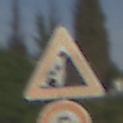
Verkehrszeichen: SteinschlagRechts
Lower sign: Geschwindigkeit5
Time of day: SunriseSunset
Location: Outdoor (Suburban)
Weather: PartlyCloudy
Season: NotSpecified
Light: Natural